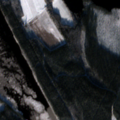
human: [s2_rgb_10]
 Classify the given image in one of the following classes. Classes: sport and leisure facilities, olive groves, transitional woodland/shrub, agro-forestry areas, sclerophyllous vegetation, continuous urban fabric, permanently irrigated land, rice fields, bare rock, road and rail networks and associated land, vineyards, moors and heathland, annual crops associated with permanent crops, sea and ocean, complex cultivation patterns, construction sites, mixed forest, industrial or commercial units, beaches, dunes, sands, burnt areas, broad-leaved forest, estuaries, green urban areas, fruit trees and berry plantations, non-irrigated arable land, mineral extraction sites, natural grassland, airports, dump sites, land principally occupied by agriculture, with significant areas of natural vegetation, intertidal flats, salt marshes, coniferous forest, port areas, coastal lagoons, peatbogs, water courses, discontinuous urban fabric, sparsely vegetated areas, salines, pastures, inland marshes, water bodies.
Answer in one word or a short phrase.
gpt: non-irrigated arable land, coniferous forest, inland marshes, water bodies